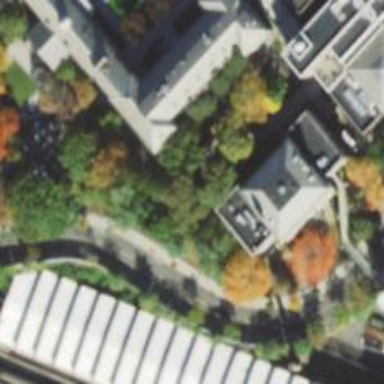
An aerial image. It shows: College building.